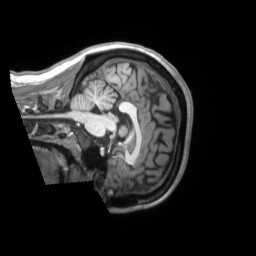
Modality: T1w
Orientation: sagittal
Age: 21
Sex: female
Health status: ill
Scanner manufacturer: siemens
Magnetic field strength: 3 T
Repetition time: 2.2 s
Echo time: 0.00157 s